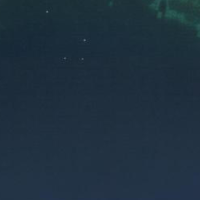
EUNIS habitat code: 14
Species observed at this site:
Aythya ferina
Passer domesticus
Aesculus hippocastanum